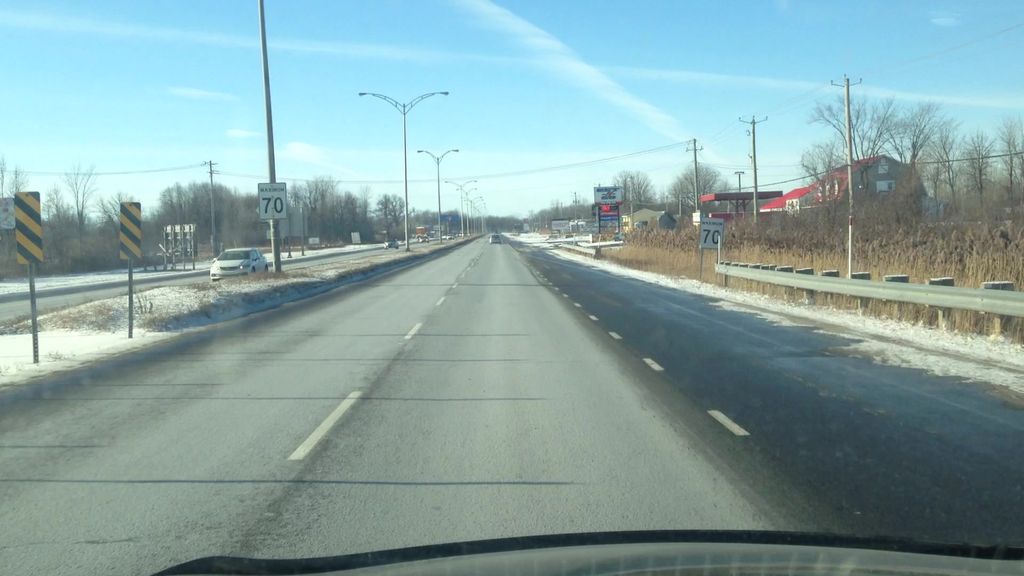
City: montreal